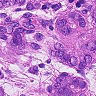
Metastatic tissue present: yes